Question: Count the number of objects in the diagram.
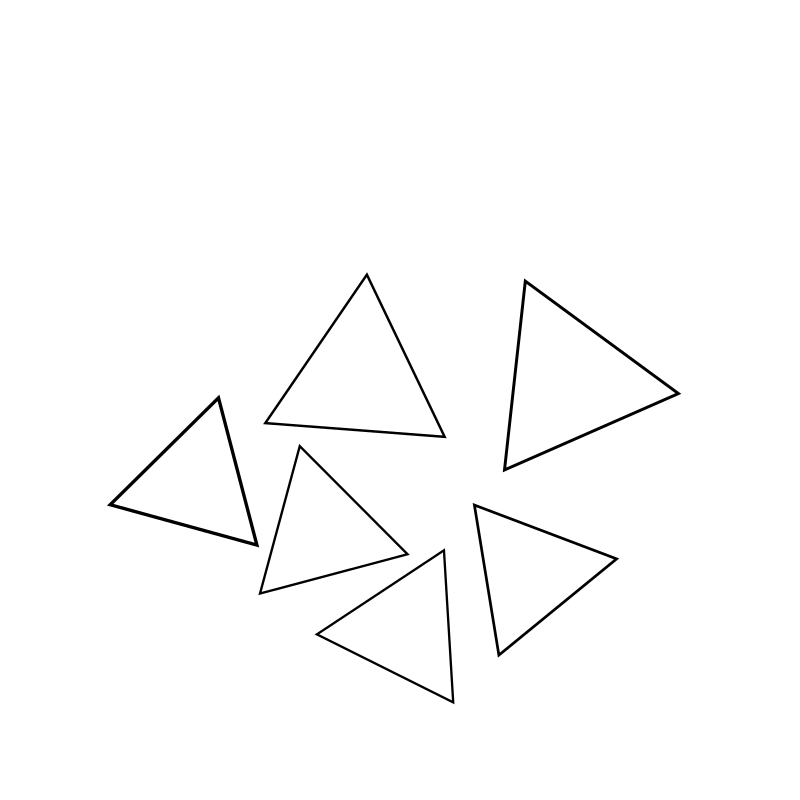
Answer: 6